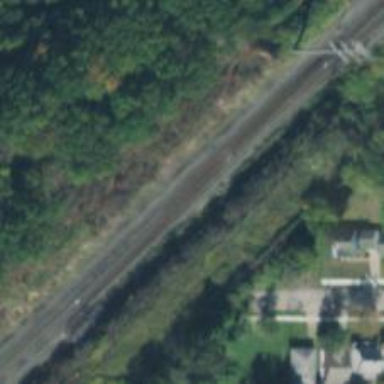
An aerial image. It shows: Railway track.